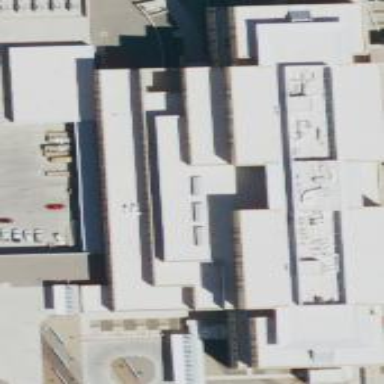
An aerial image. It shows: Hospital building.